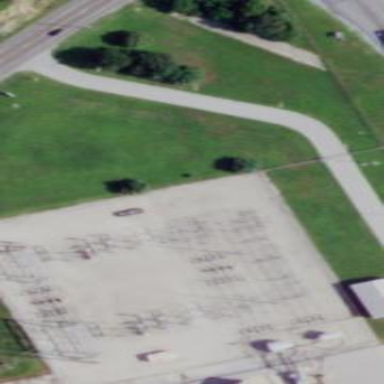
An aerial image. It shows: Generation substation.